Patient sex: M
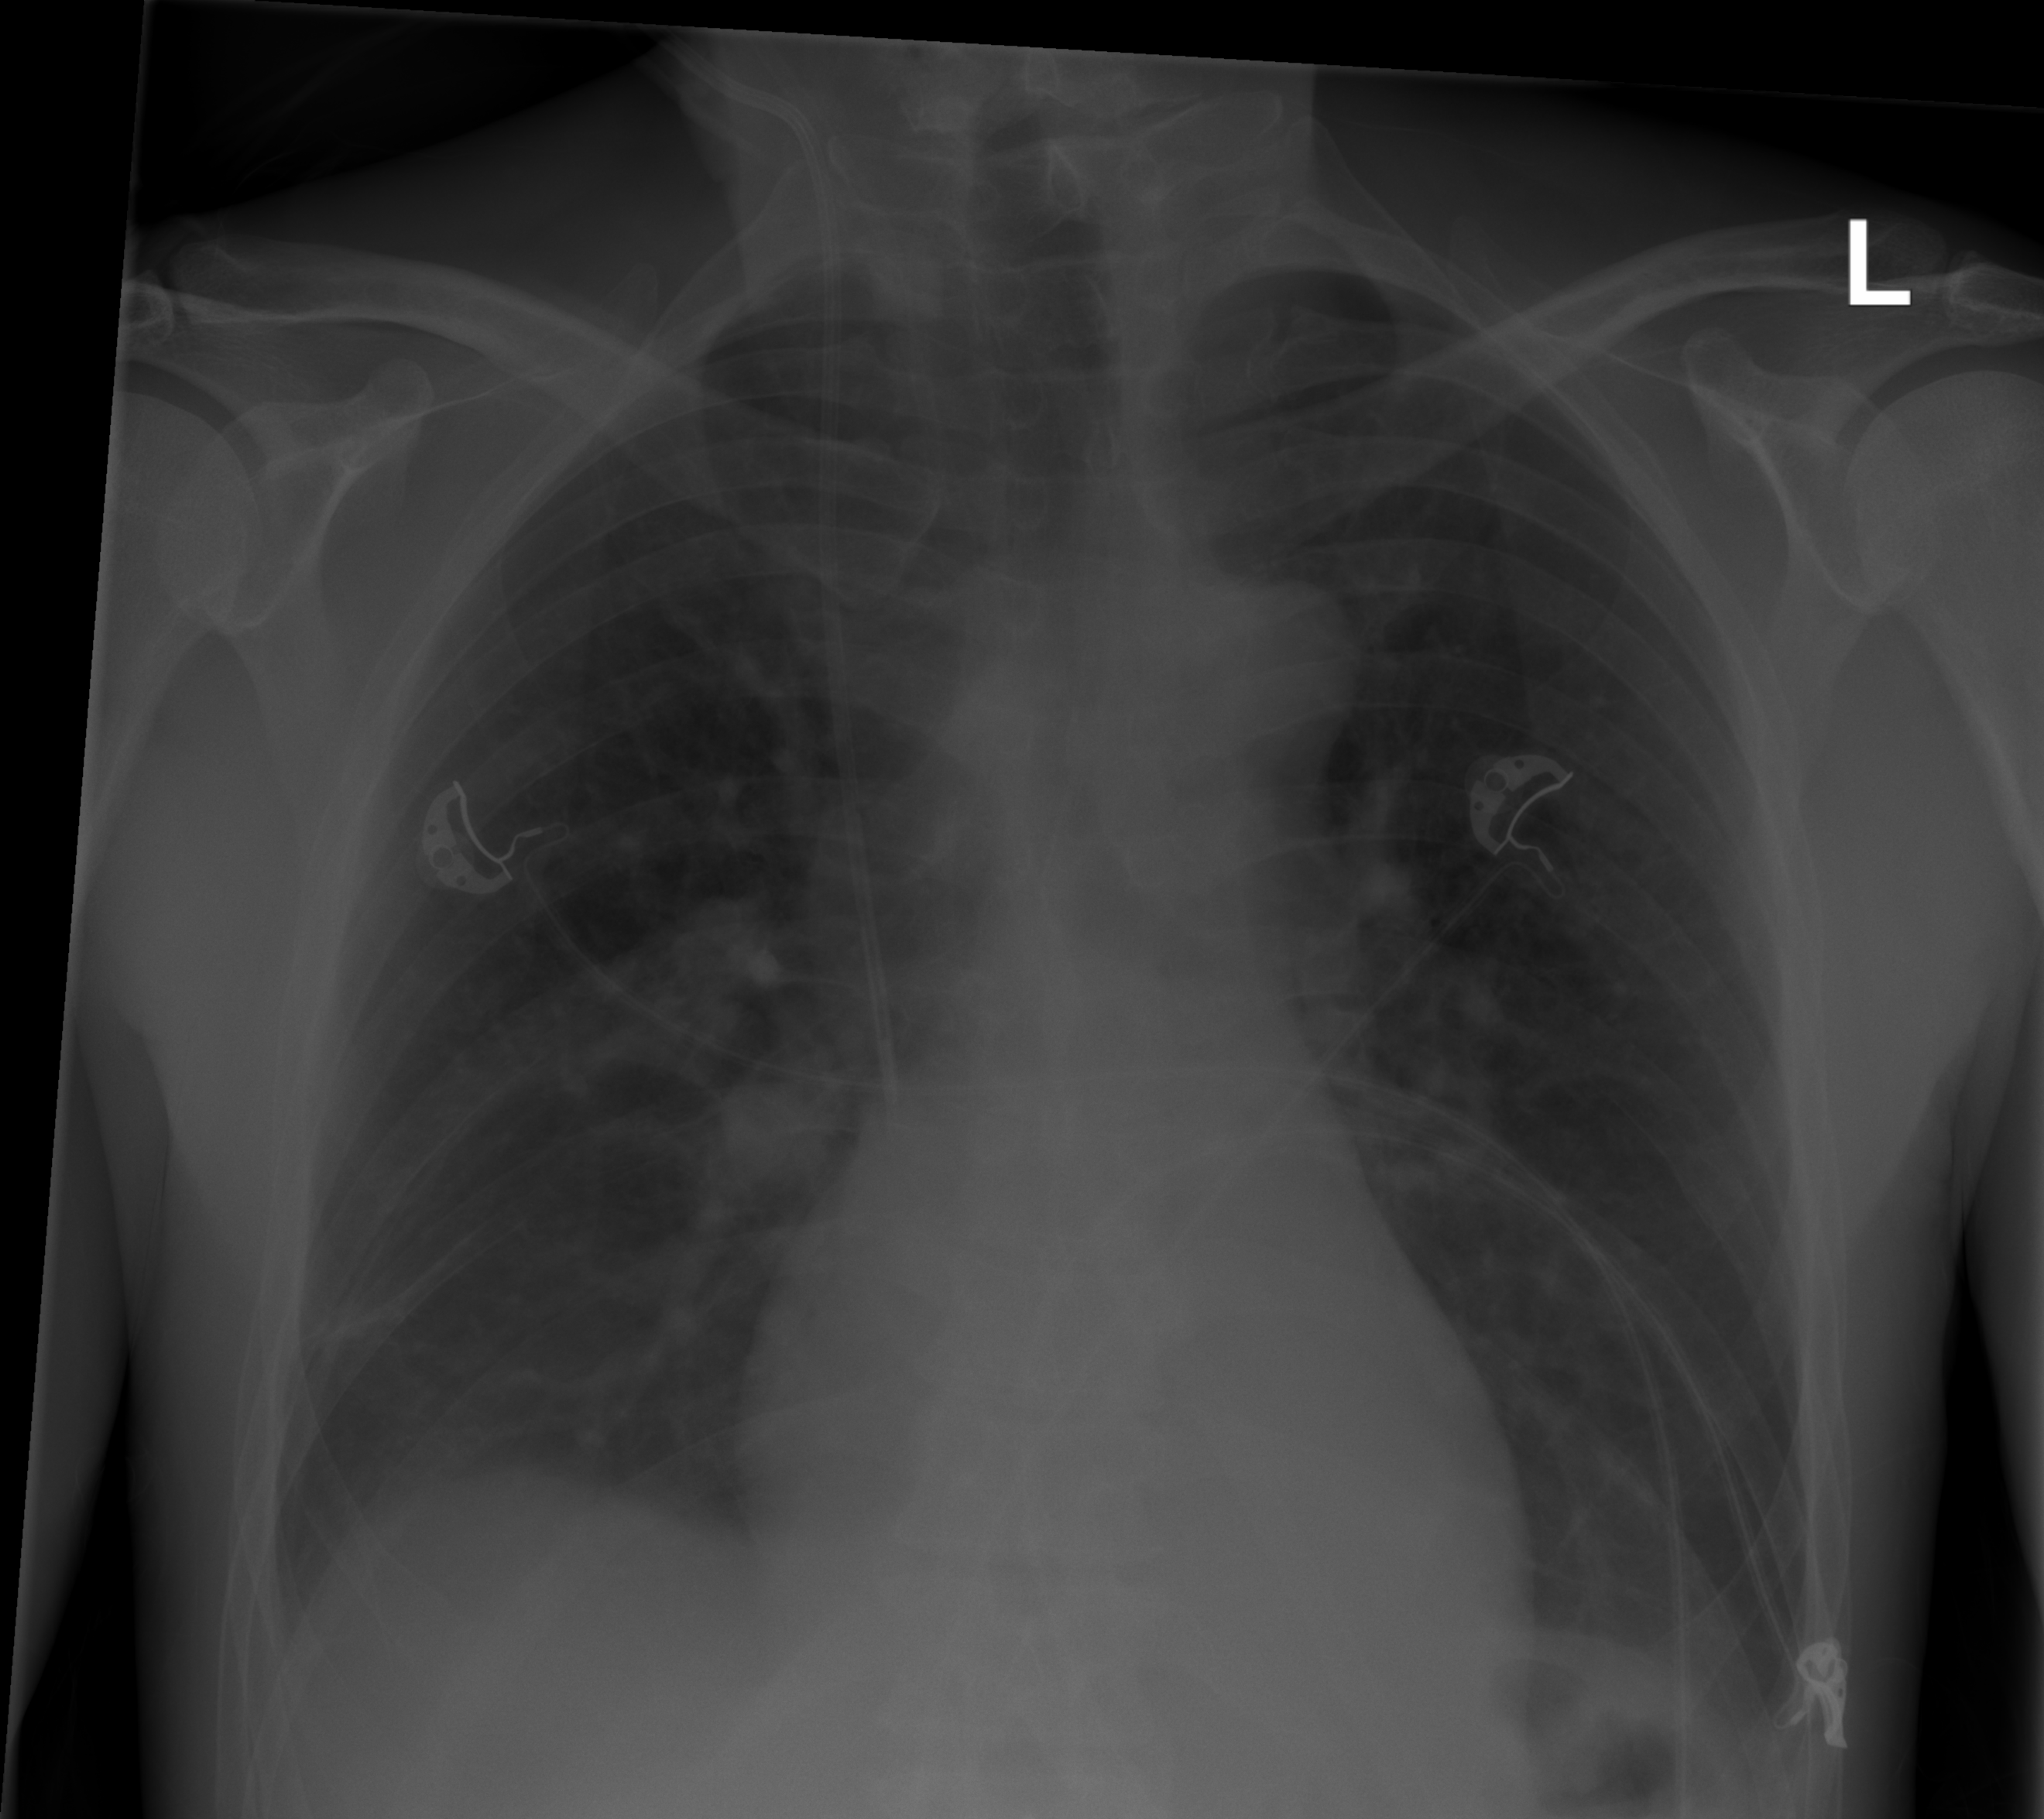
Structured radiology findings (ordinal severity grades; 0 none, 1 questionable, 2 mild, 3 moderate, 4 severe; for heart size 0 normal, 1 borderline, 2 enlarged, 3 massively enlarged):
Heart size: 0
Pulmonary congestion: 1
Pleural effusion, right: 0
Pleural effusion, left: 1
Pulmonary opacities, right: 2
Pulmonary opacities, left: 2
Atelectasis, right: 0
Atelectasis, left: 1